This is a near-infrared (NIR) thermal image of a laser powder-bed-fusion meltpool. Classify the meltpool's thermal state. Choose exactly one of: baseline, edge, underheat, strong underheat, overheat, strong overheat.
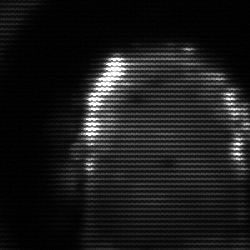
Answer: baseline